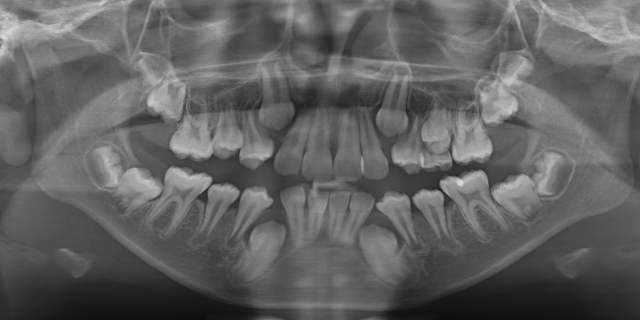
adult